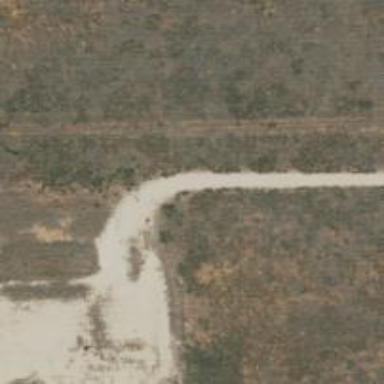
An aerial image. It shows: Path.